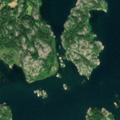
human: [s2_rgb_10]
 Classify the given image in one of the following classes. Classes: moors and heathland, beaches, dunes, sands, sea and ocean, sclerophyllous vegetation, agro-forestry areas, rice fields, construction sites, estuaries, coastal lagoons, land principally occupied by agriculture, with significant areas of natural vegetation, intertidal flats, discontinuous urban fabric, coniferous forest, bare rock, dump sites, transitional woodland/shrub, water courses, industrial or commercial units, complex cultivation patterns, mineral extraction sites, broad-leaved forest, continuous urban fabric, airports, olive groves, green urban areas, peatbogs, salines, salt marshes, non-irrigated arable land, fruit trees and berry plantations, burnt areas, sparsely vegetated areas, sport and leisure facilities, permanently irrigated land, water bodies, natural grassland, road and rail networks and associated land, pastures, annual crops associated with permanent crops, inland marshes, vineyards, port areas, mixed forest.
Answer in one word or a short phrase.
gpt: land principally occupied by agriculture, with significant areas of natural vegetation, broad-leaved forest, bare rock, sea and ocean